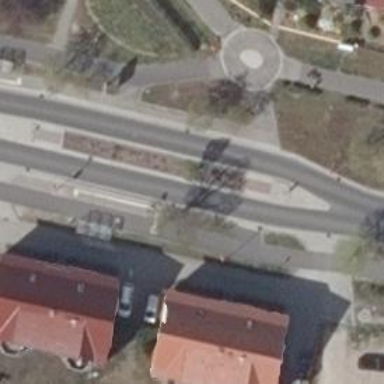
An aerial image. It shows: Asphalt road with primary highway designation. There are separate sidewalks on both sides.